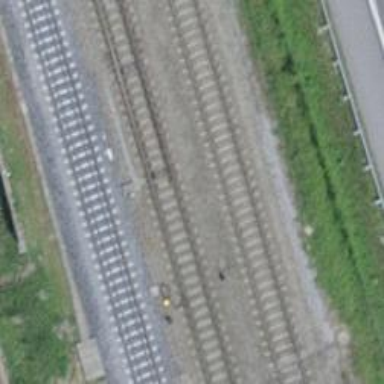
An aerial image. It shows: Railway with electrified contact lines.